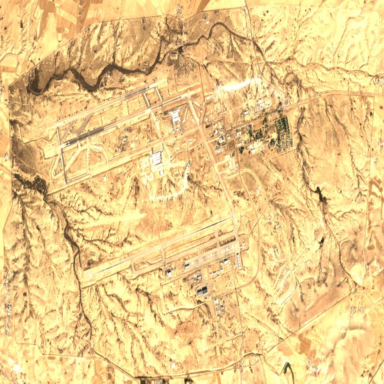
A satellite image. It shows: Military airfield located within aerodrome.